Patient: sex M, age 36
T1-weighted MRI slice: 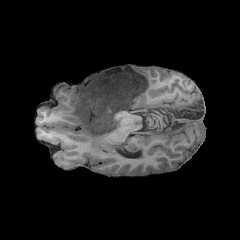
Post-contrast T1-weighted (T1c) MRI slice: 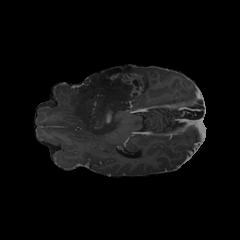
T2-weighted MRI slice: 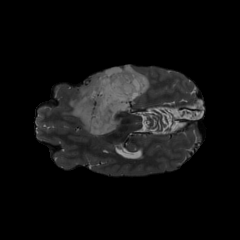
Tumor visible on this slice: yes
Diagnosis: Astrocytoma, IDH-mutant
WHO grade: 4